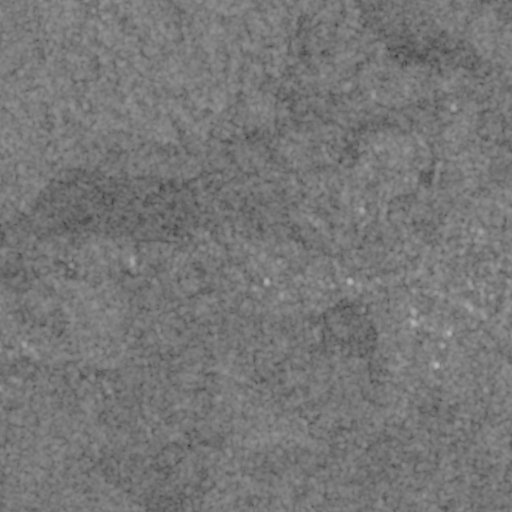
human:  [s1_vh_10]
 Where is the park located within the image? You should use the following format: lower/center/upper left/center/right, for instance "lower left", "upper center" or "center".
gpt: The park is located in the center right of the image.
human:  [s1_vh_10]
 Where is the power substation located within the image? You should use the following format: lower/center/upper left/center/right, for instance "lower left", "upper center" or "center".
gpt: The power substation is located in the center of the image.
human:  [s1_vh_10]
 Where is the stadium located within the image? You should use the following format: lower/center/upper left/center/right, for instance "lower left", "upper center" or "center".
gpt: The stadium is located in the center right of the image.
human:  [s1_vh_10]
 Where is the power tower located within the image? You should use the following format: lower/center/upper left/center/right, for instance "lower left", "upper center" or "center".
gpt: There is no power tower in the image.

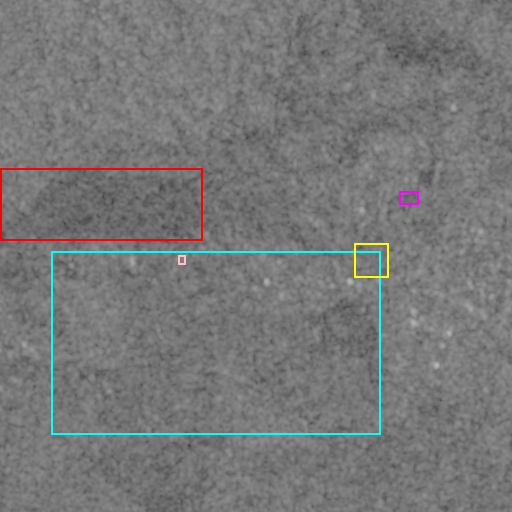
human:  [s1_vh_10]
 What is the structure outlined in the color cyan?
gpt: The structure outlined in cyan is a crop field.
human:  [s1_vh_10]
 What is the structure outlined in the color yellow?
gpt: The structure outlined in yellow is a park.
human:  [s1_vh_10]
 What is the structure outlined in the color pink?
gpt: The structure outlined in pink is a power substation.
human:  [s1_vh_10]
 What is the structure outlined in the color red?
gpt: The structure outlined in red is a solar farm.
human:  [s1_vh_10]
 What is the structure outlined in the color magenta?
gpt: The structure outlined in magenta is a stadium.
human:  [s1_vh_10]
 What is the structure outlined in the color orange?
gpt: There is no orange outline.